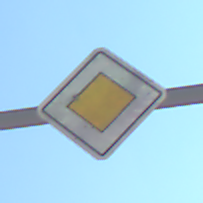
Verkehrszeichen: Vorfahrtsstrasse
Umgebung: Outdoor, Nature
Tageszeit: MorningAfternoon
Wetter: Clear
Licht: Natural
Jahreszeit: Summer
Kontrast: HighContrast